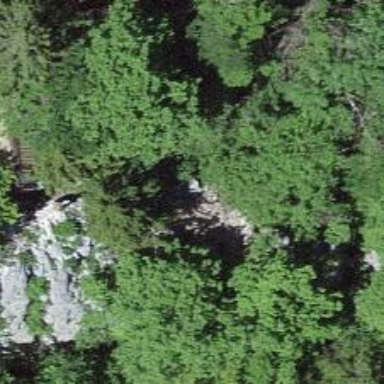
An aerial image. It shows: Climbing crag.